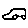
Label: car